Question: <URL>
I tried to grab all html lists as rendered by 'ul' from the page above using Jsoup.
Here's my code:
'''
Document doc = Jsoup.connect("http://www.unc.edu/academics/").get();
Elements lists = doc.select("ul");
for (Element list: lists) {
Elements li = list.select("li a");
if (li.size() > 0) {
ArrayList<String> anchors = new ArrayList<String>();
for (Element e : li) {
anchors.add(e.text());
}
System.out.println(anchors);
}
}
'''
Following is the output:
'''
[Calendar, Libraries, Maps, Departments, MyUNC]
[About UNC, Academics, Research, Public Service, Health Care, UNC Global, Arts, Athletics]
[Academic Departments, Continuing Education, Distance Education, Provost, Services and Resources]
[Academic Calendar, Courses, Libraries, Registrar, Sakai]
[College of Arts & Sciences, Dentistry, Education, Eshelman School of Pharmacy, Friday Center for Continuing Education, General College, Gillings School of Global Public Health, Graduate School, Kenan-Flagler Business School, Government, Information & Library Science, Journalism & Mass Communication, Law, Medicine, Nursing, Social Work, Summer School]
[Departments A-Z, Departments by Interest Area]
[American Indian Studies, APPLES Service-Learning, Applied Sciences & Engineering, Archaeology, Bioinformatics & Computational Biology Training, Biological & Biomedical Sciences, Burch Fellows, Business (Undergraduate), Carolina Entrepreneurial Initiative, Christianity & Culture, Cinema, Cognitive Science, Comparative Literature, Communication Studies, Creative Writing, Cultural Studies, Developmental Biology Training, Ethnicity, Culture & Health Outcomes, Environment & Ecology, European Studies, First Year Seminars, Folklore, Genetics & Molecular Biology, Global Studies, Honors, Humanities & Human Values, Institute for Environment, Jewish Studies, Johnston Center for Undergraduate Excellence, Languages Across Curriculum, Latin American Studies, Latina/o Studies, Management & Society, Mathematical Decision Sciences, Mathematical Sciences, Medieval & Early Modern Studies, Middle East/Muslim Civilizations, Molecular Biology & Biotechnology, Molecular/Cellular Biophysics, Morehead-Cain Scholarship, Neurobiology, Peace, War & Defense, Philosophy, Politics & Economics, Program on Health Outcomes, Public Administration, Public Health Leadership, Russian/East European Studies, Robertson Scholars, Sexuality Studies, Social & Economic Justice, SPIRE Postdoctoral Program, Stone Center, Study Abroad, SURE, Toxicology, Transatlantic Master's Program, Undergraduate Curricula, World View, Writing for Screen & Stage]
[Alert Carolina, Contact, Departments, Directory, Employment, FAQs, ITS, Privacy Policy, Accessibility, RSS Feeds]
'''
You may notice that three lists as showed in the following image are being merged into one, i.e., the fifth list in the output.

As you may see in the page source, the three lists are indeed rendered by three 'ul' tags. Could it be related to Javascript or CSS embedded in the page?
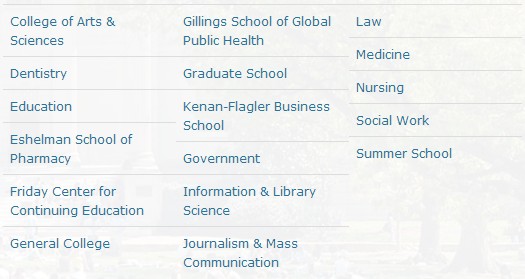
Answer: The source code do deliver the list in one piece.
'''
<ul class="col3">
<li><a href="http://artsandsci.unc.edu/">College of Arts &amp; Sciences</a></li>
<li><a href="http://www.dentistry.unc.edu/">Dentistry</a></li>
<li><a href="http://soe.unc.edu/">Education</a></li>
<li><a href="http://www.pharmacy.unc.edu/">Eshelman School of Pharmacy</a></li>
<li><a href="http://www.fridaycenter.unc.edu/">Friday Center for Continuing Education</a></li>
<li><a href="http://advising.unc.edu/">General College</a></li>
<li><a href="http://www.sph.unc.edu/">Gillings School of Global Public Health</a></li>
<li><a href="http://gradschool.unc.edu/">Graduate School</a></li>
<li><a href="http://www.kenan-flagler.unc.edu/">Kenan-Flagler Business School</a></li>
<li><a href="http://www.sog.unc.edu/">Government</a></li>
<li><a href="http://sils.unc.edu/">Information &amp; Library Science</a></li>
<li><a href="http://www.jomc.unc.edu/">Journalism &amp; Mass Communication</a></li>
<li><a href="http://www.law.unc.edu/">Law</a></li>
<li><a href="http://www.med.unc.edu/">Medicine</a></li>
<li><a href="http://nursing.unc.edu/">Nursing</a></li>
<li><a href="http://ssw.unc.edu/">Social Work</a></li>
<li><a href="http://summer.unc.edu/">Summer School</a></li>
</ul>
'''
But the javascript broke it apart into three separate '<ul>'s.
'''
jQuery(document).ready(function($) {
$('div.accordion > ul').makeacolumnlists({
cols: 3,
colWidth: '33%',
equalHeight: false,
startN: 1
});
$('div.accordion > div > ul').accordion({
autoHeight: false,
header:'> li > h4',
collapsible: true,
active: false
});
$('ul.col2').makeacolumnlists({
cols: 2,
colWidth: 0,
equalHeight: false,
startN: 1
});
$('ul.col3').makeacolumnlists({
cols: 3,
colWidth: 0,
equalHeight: false,
startN: 1
});
});
'''
Did the trick.